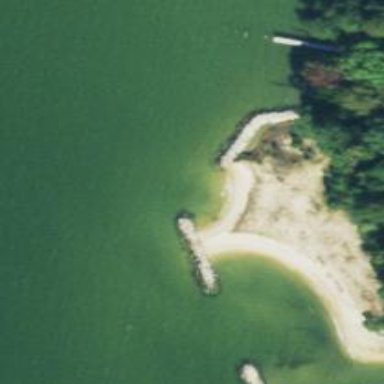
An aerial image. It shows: Breakwater structure.